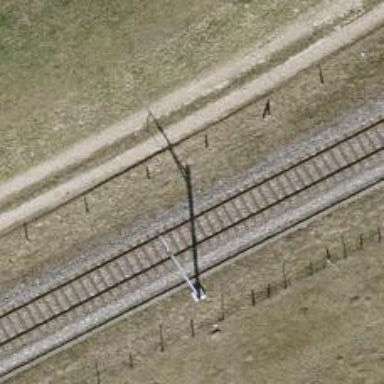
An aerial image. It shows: Catenary mast for power lines.